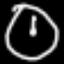
Label: clock